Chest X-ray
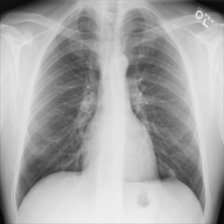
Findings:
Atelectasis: negative
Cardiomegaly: negative
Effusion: negative
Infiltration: negative
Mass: negative
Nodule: negative
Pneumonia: negative
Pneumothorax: negative
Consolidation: negative
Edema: negative
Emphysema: negative
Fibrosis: negative
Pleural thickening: negative
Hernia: negative